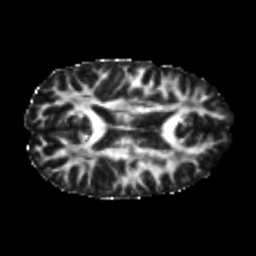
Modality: FA
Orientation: axial
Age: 23
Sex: male
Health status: healthy
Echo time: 0.074 s